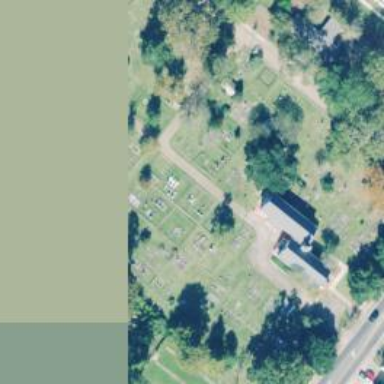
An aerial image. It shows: Cemetery.